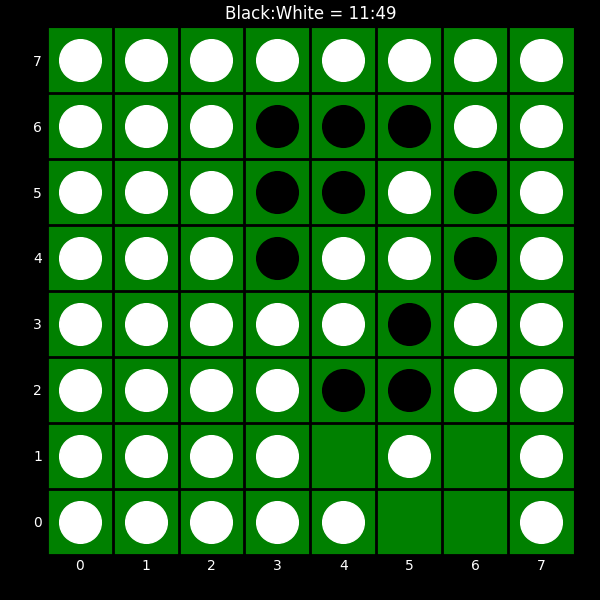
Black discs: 11
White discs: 49